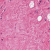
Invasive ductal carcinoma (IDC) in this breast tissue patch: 0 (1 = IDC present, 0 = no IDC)